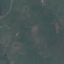
Land use / land cover: HerbaceousVegetation